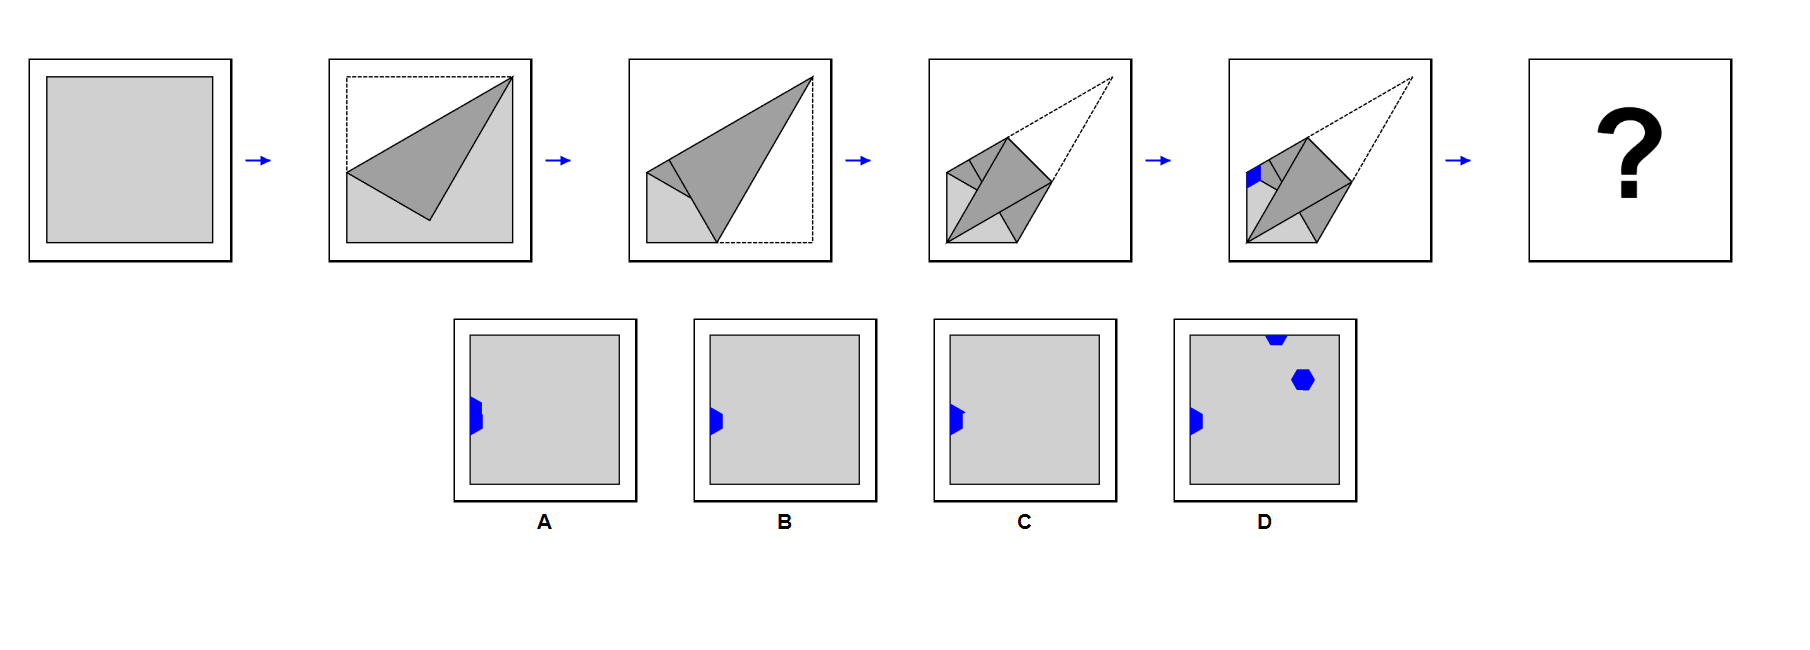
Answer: B